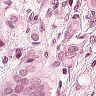
Metastatic tissue present: yes